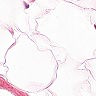
Metastatic tissue present: no